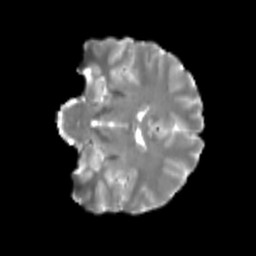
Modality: T2w
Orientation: coronal
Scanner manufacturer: siemens
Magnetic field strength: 3 T
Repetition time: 4 s
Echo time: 0.0594 s